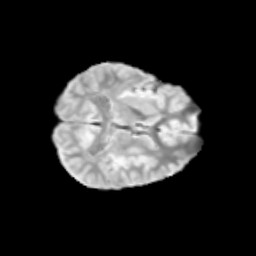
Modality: T2w
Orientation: axial
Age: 11
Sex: male
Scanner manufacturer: siemens
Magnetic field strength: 3 T
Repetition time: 3.8 s
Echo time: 0.07 s